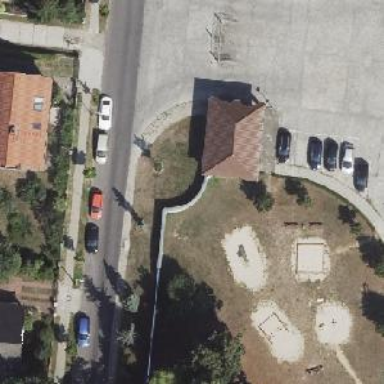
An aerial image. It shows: Playground with slide.